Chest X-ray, PA view. Patient: 57 years old, sex F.
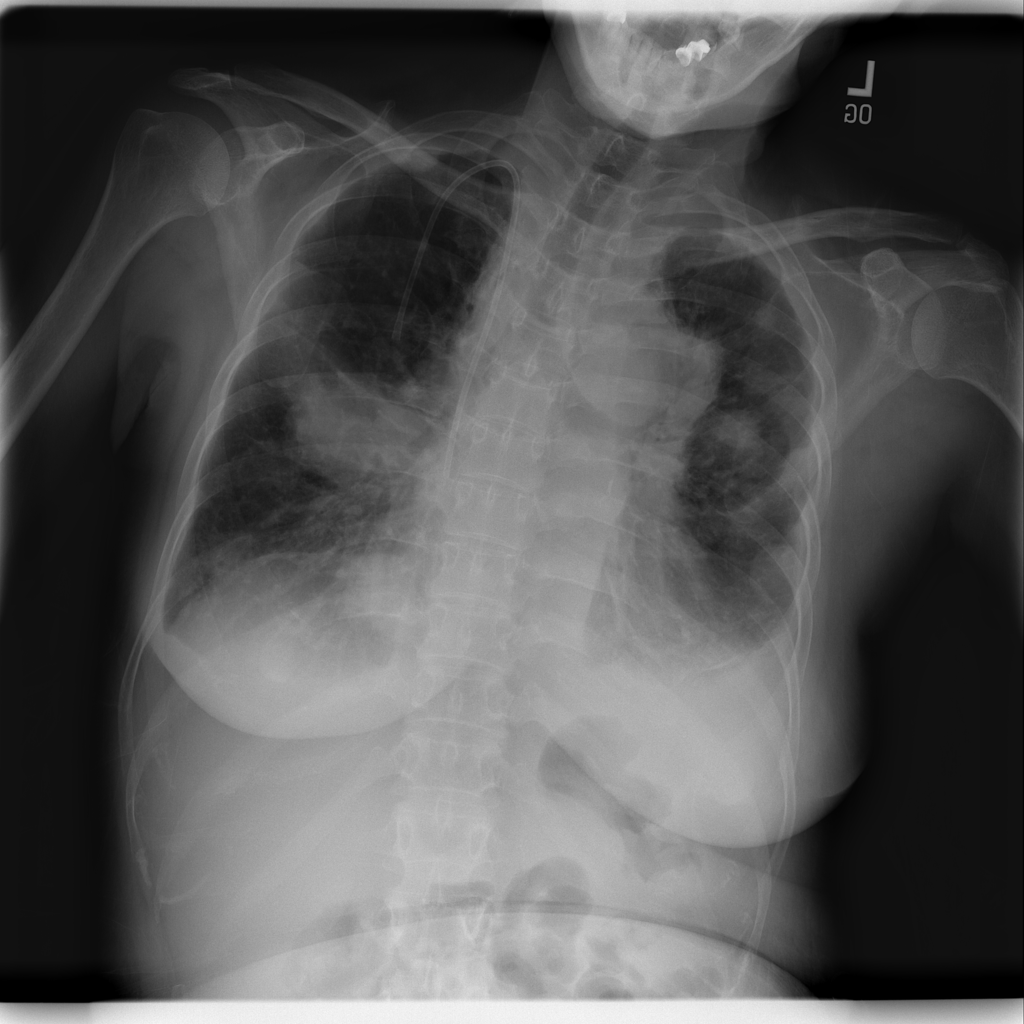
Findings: No Finding